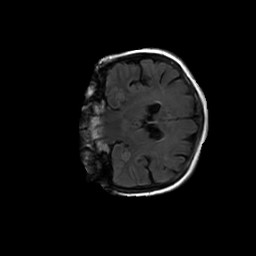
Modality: FLAIR
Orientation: coronal
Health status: ill
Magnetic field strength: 3 T